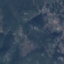
Land use / land cover: HerbaceousVegetation